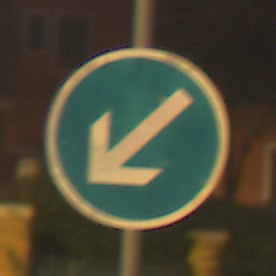
Verkehrszeichen: VorgeschriebeneVorbeifahrtLinks
Umgebung: Outdoor, Urban
Tageszeit: Night
Wetter: Clear
Licht: Artificial
Jahreszeit: NotSpecified
Kontrast: HighContrast